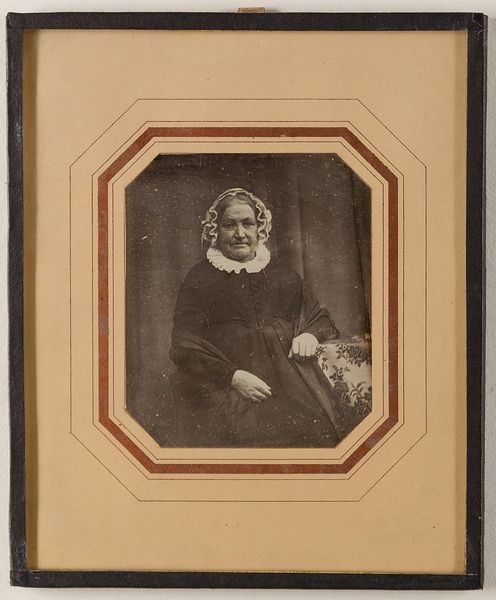
Titel: Sophie Kauffmann (1780-1865)
Künstler: Wilhelm Breuning
Standort: Hamburg
Institution: Museum für Kunst und Gewerbe Hamburg
Schlagwörter: frau, haube, portrait, figur, person, kopfbedeckung, foto, fotografie, photographie, photo, lichtbild, daguerreotypie, historische, bildwerke, angewandte und bildende kunst, hessische systematik, porträt, persönlichkeit, porträtfotografie, porträtphotographie, hüftbild